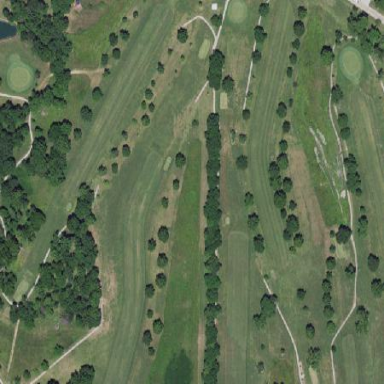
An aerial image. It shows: Golf course surrounded by greenery.